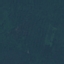
Land use / land cover: Forest